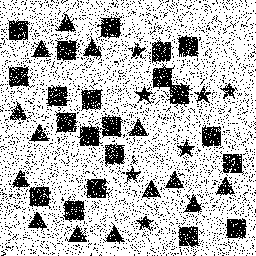
Squares: 21
Triangles: 14
Stars: 7
Total shapes: 42